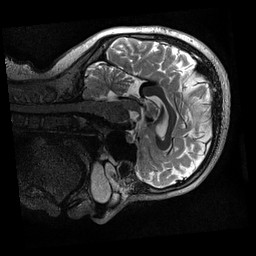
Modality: T2w
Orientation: sagittal
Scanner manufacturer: siemens
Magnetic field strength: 3 T
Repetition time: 3.2 s
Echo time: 0.564 s